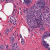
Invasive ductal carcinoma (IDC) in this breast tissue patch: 0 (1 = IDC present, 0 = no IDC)